Question: I have exported data from datagridview to excelsheet using epplus library
'''
For i = 0 To Analysis.dgv1.Columns.Count - 1
worksheet1.Cells(1, i + 1).Value = Analysis.dgv1.Columns(i).HeaderText
Next
For i = 0 To Analysis.dgv1.Rows.Count - 1
For j = 0 To Analysis.dgv1.Columns.Count - 1
worksheet1.Cells(i + 2, j + 1).Value = Analysis.dgv1.Rows.Item(i).Cells(j).Value
Next
Next
Using range = worksheet1.Cells(2, 4, Analysis.dgv1.RowCount, 5)
range.Style.Numberformat.Format = "#,##0"
End Using
'''
Column 4,5 is numeric column i have added databar to the excelsheet using
'''
Using range = worksheet1.Cells(2, 4, Analysis.dgv1.RowCount, 5)
range.ConditionalFormatting.AddDatabar(System.Drawing.Color.LightGreen)
End Using
'''
In exported excelsheet all data shows fine but, databars only appears when cell edit made
here is screenshot of image
84,83 Are cell where i entered in edit mode other are un touched
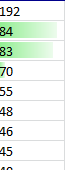
Answer: It's because databar needs numeric value and here you are entering number as string try converting it to number before insert